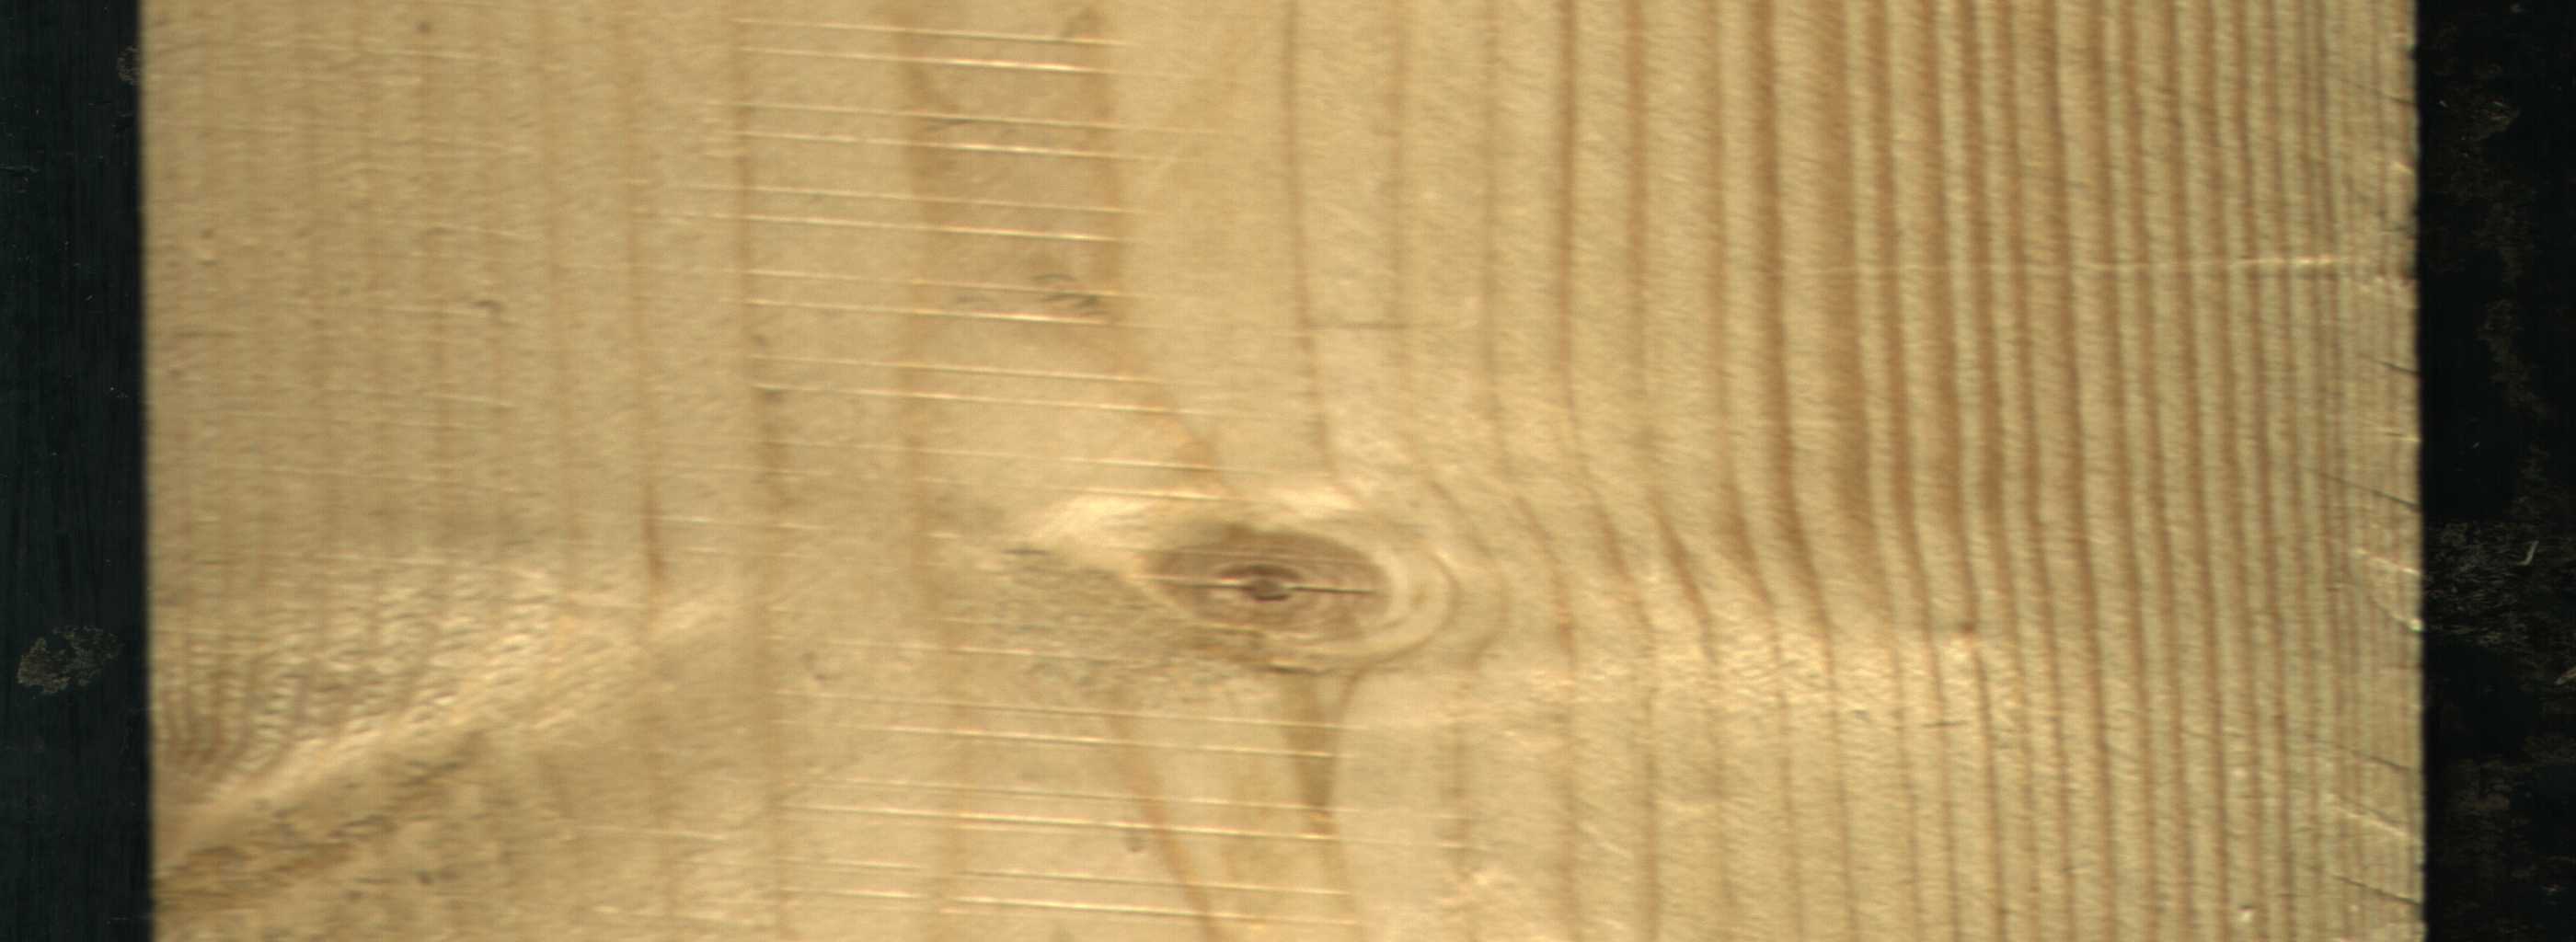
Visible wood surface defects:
Live_Knot